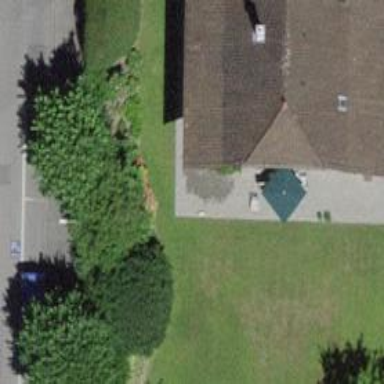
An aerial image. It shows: Detached building with half-hipped roof shape.